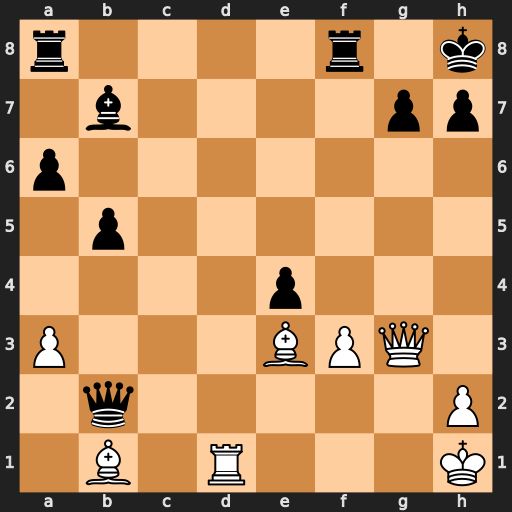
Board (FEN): r4r1k/1b4pp/p7/1p6/4p3/P3BPQ1/1q5P/1B1R3K
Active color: w
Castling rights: -
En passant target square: -
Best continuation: Bd4 Qxd4 Rxd4 exf3 Kg1 f2+ Kf1 Rac8 Rf4